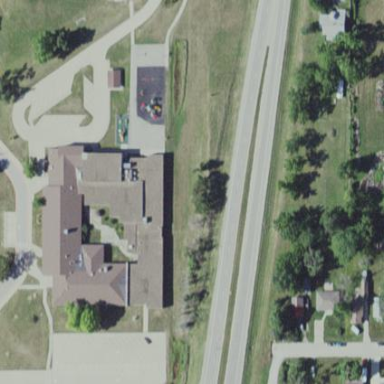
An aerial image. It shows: School.